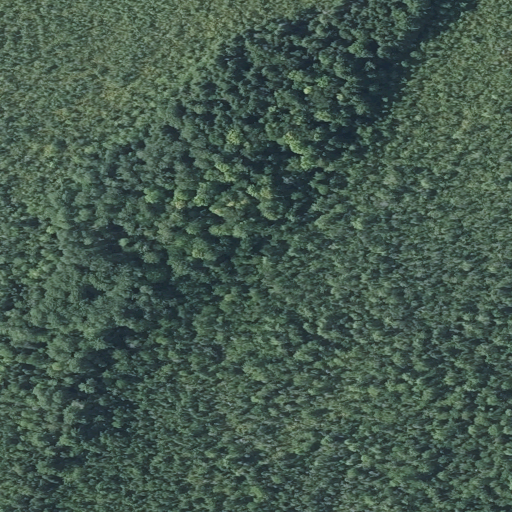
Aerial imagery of island in Maine named Birch Island containing woody wetlands and mixed forest